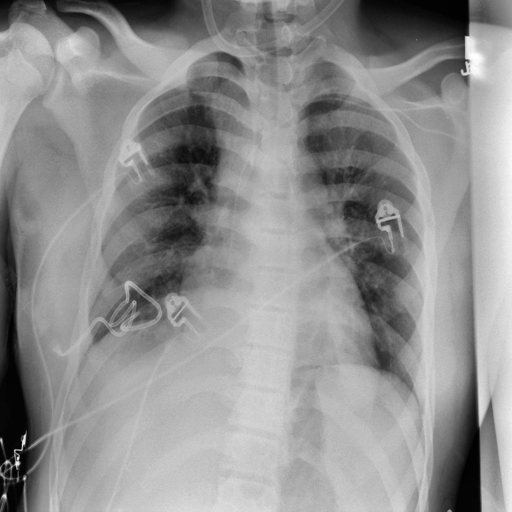
Finding: NORMAL